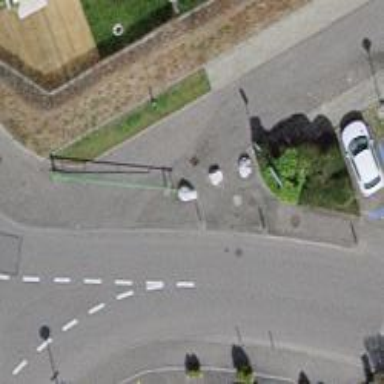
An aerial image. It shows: Lift gate barrier.